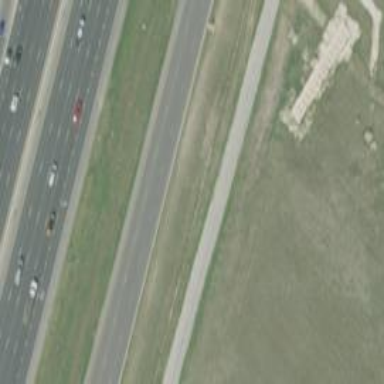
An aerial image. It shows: Secondary road with asphalt surface and frontage road.